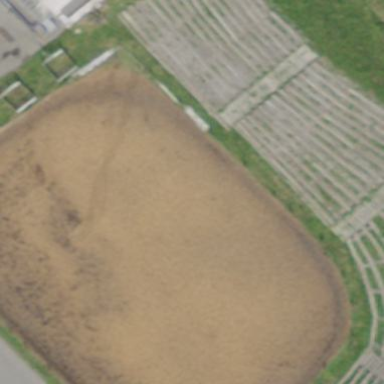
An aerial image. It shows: Equestrian pitch used for leisure and sports activities.